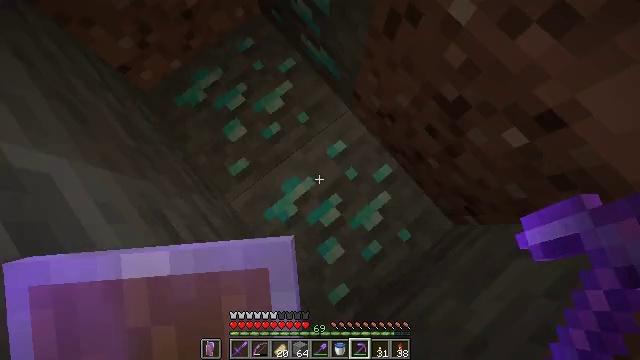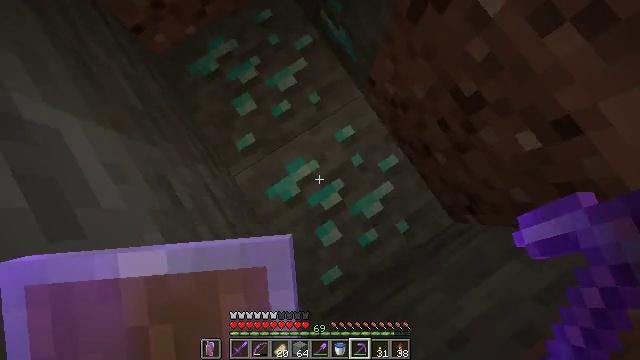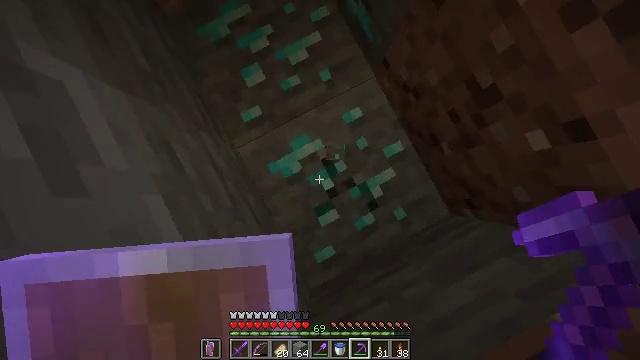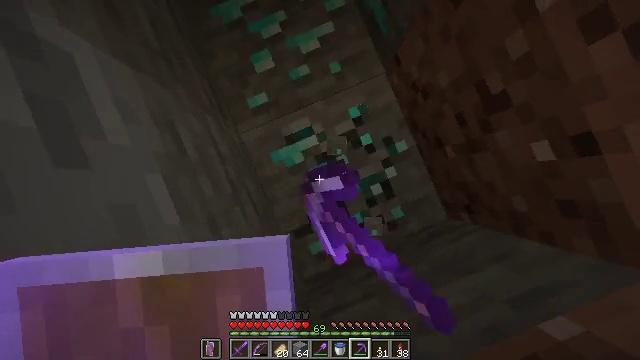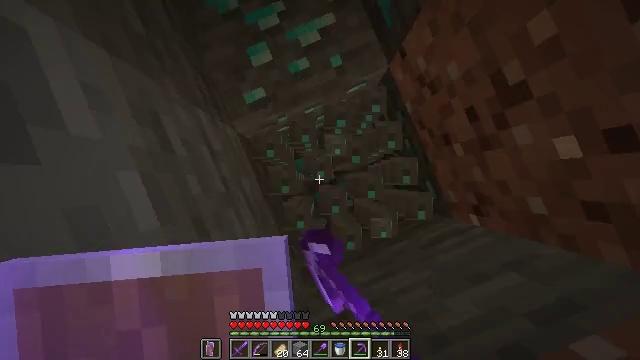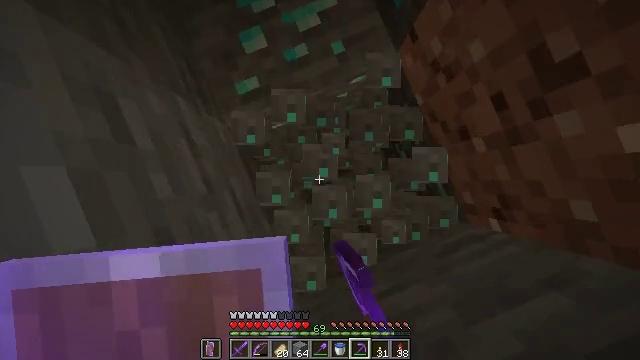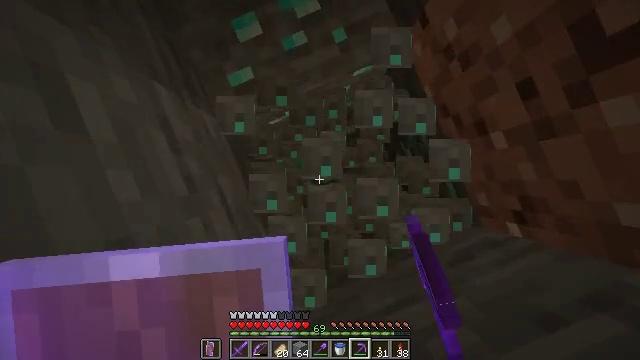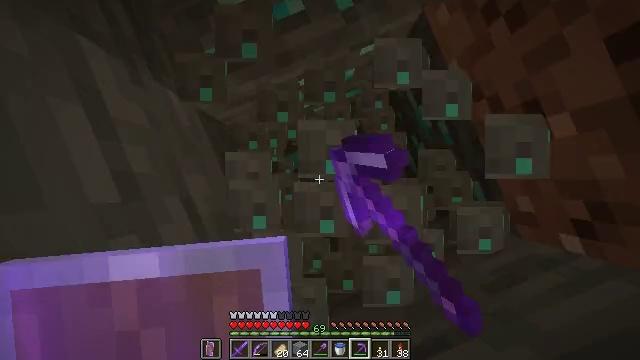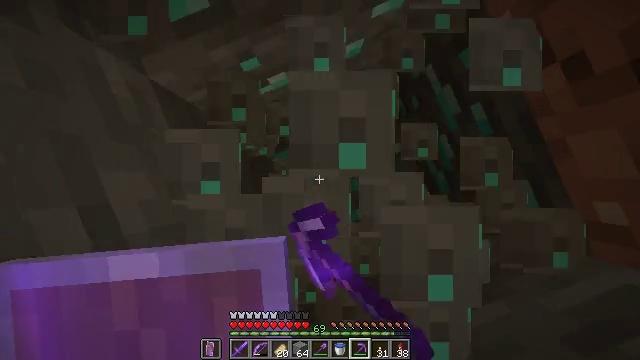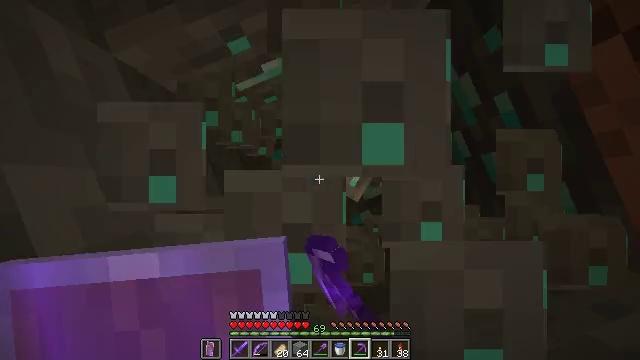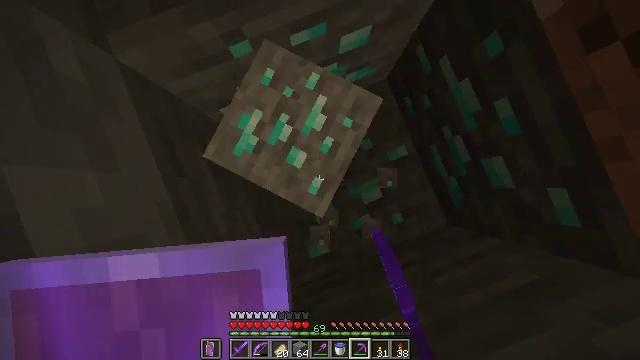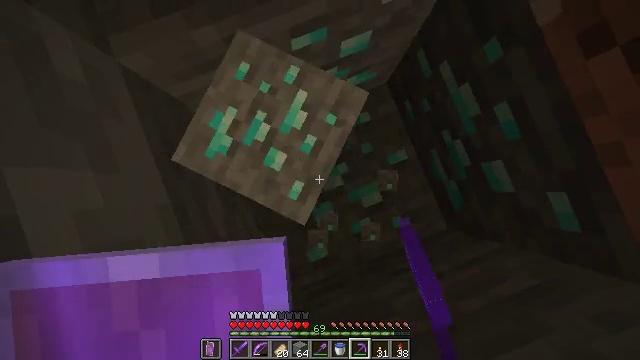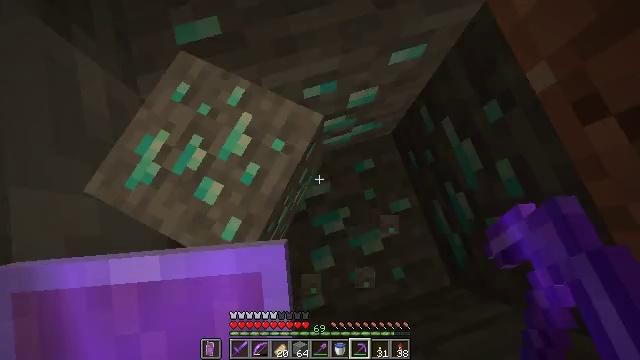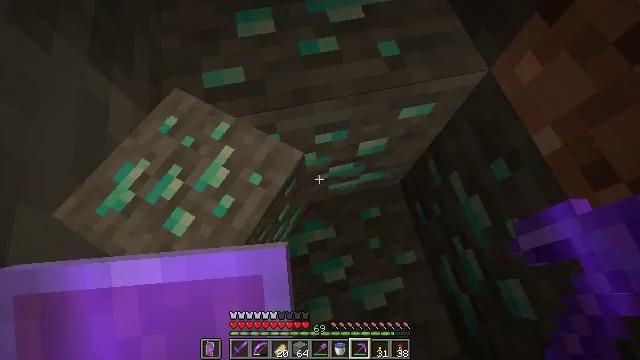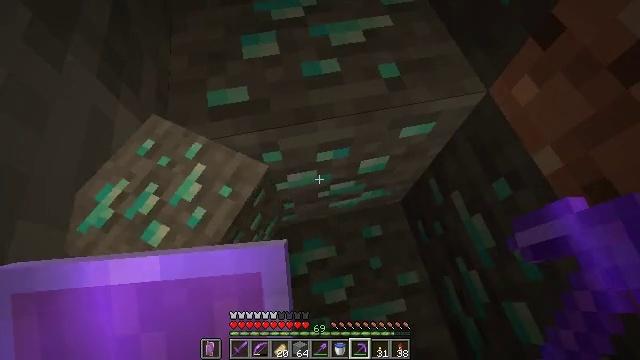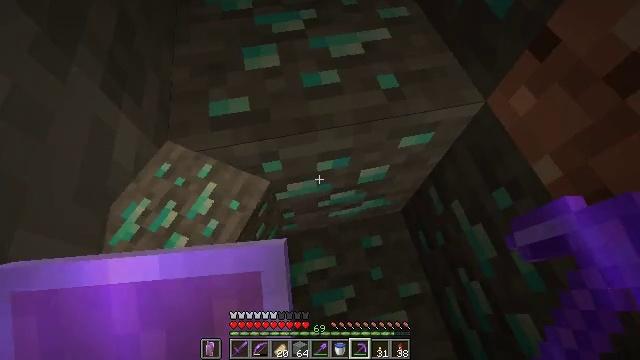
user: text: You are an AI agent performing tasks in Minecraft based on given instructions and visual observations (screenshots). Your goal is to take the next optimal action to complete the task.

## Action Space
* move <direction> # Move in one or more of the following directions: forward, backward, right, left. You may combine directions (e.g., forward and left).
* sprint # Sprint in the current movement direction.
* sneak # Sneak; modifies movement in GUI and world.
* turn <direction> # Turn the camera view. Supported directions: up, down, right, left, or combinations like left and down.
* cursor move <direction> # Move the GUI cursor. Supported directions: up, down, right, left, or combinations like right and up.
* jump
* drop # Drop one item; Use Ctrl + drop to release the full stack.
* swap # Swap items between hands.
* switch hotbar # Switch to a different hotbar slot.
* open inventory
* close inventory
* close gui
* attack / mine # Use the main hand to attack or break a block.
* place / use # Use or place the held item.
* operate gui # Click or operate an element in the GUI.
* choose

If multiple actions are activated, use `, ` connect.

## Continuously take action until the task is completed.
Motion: motion action
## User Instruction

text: Use an iron pickaxe or better to mine diamond ore.
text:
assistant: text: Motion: turn left and down
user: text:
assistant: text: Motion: turn left and down, attack / mine
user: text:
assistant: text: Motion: turn left and down, attack / mine
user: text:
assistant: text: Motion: attack / mine
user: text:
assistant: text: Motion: attack / mine
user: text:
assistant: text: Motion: attack / mine
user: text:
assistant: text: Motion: attack / mine
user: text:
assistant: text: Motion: attack / mine
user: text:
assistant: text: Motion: attack / mine
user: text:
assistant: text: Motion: no_op
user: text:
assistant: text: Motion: no_op
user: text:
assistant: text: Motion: turn left and up
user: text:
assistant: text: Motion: turn left and up
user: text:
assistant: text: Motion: turn up
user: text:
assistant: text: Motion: turn up
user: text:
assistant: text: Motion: turn up
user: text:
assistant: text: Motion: no_op
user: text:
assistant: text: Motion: no_op
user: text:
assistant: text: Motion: turn up, attack / mine
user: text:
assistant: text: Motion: attack / mine
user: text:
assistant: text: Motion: turn up, attack / mine
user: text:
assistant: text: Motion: turn right and up, attack / mine
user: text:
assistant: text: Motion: turn right and up, attack / mine
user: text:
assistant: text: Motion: turn right and up, attack / mine
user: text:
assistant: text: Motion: turn right and up, attack / mine
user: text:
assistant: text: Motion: turn right and up, attack / mine
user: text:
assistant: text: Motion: turn right and up, attack / mine
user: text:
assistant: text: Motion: turn right and up, attack / mine
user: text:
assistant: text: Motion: turn right and up, attack / mine
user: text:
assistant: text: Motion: turn up, attack / mine